Question: I fond that when inspecting my navigation items such as '<a class="nav_anchor">' in firebug and also when I hover over them, there is an estimate of a 5 pixel spacing on the right of each navigation item.
I have had little success in working out what is causing this to happen within the navigation, any suggestions would be much appreciated.
Here is the link: <URL>
Perhaps this image can help show the problem:

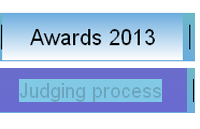
Answer: Inline & inline-block elements are affected by any white-space in your HTML. This is causing the small gap between each list-item. You can either comment the space out, or you can manually delete it. You can also 'float: left;' each '<li>' or to give a negative left-margin by a few px
<URL>